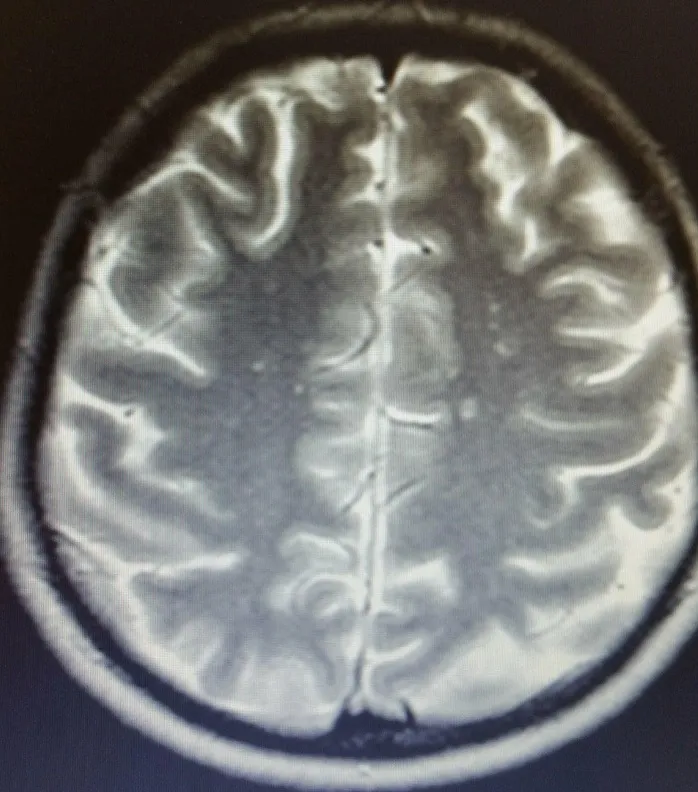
CT for head segment.
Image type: radiology (mri)